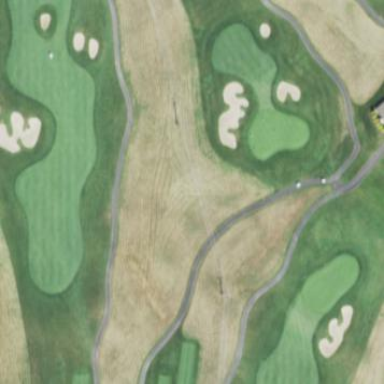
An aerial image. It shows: Rough grassy area used for golf.